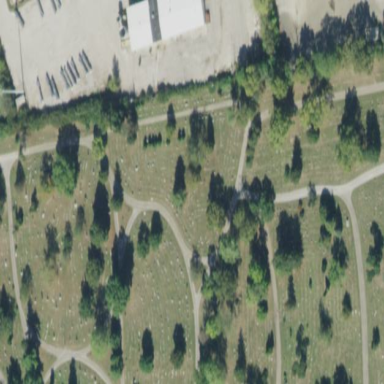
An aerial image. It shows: Cemetery.